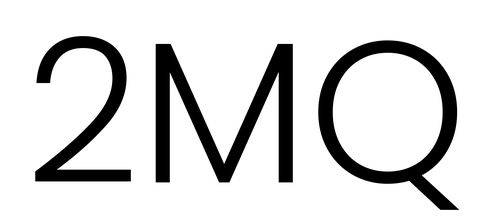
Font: Poppins-Light